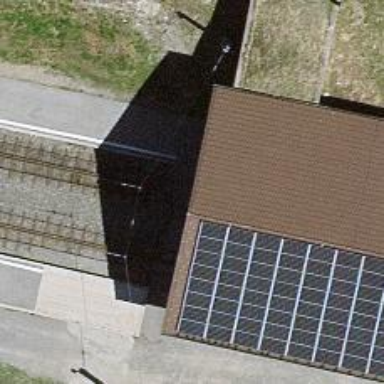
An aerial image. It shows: Railway yard with single rail track. The electrified track has contact line for power supply.